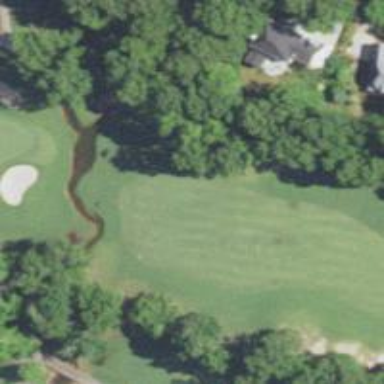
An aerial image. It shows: Golf hole.